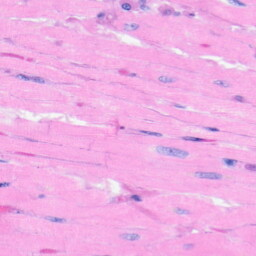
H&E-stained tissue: Heart